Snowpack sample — Rabbit Ears Pass, Jackson County, Colorado, USA (12/17/25, 1:08 PM MST)
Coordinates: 40.387, -106.625
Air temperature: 34 °F
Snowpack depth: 46 cm
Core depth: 10 cm
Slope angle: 6°, slope face: 165°
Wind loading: medium
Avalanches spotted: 0
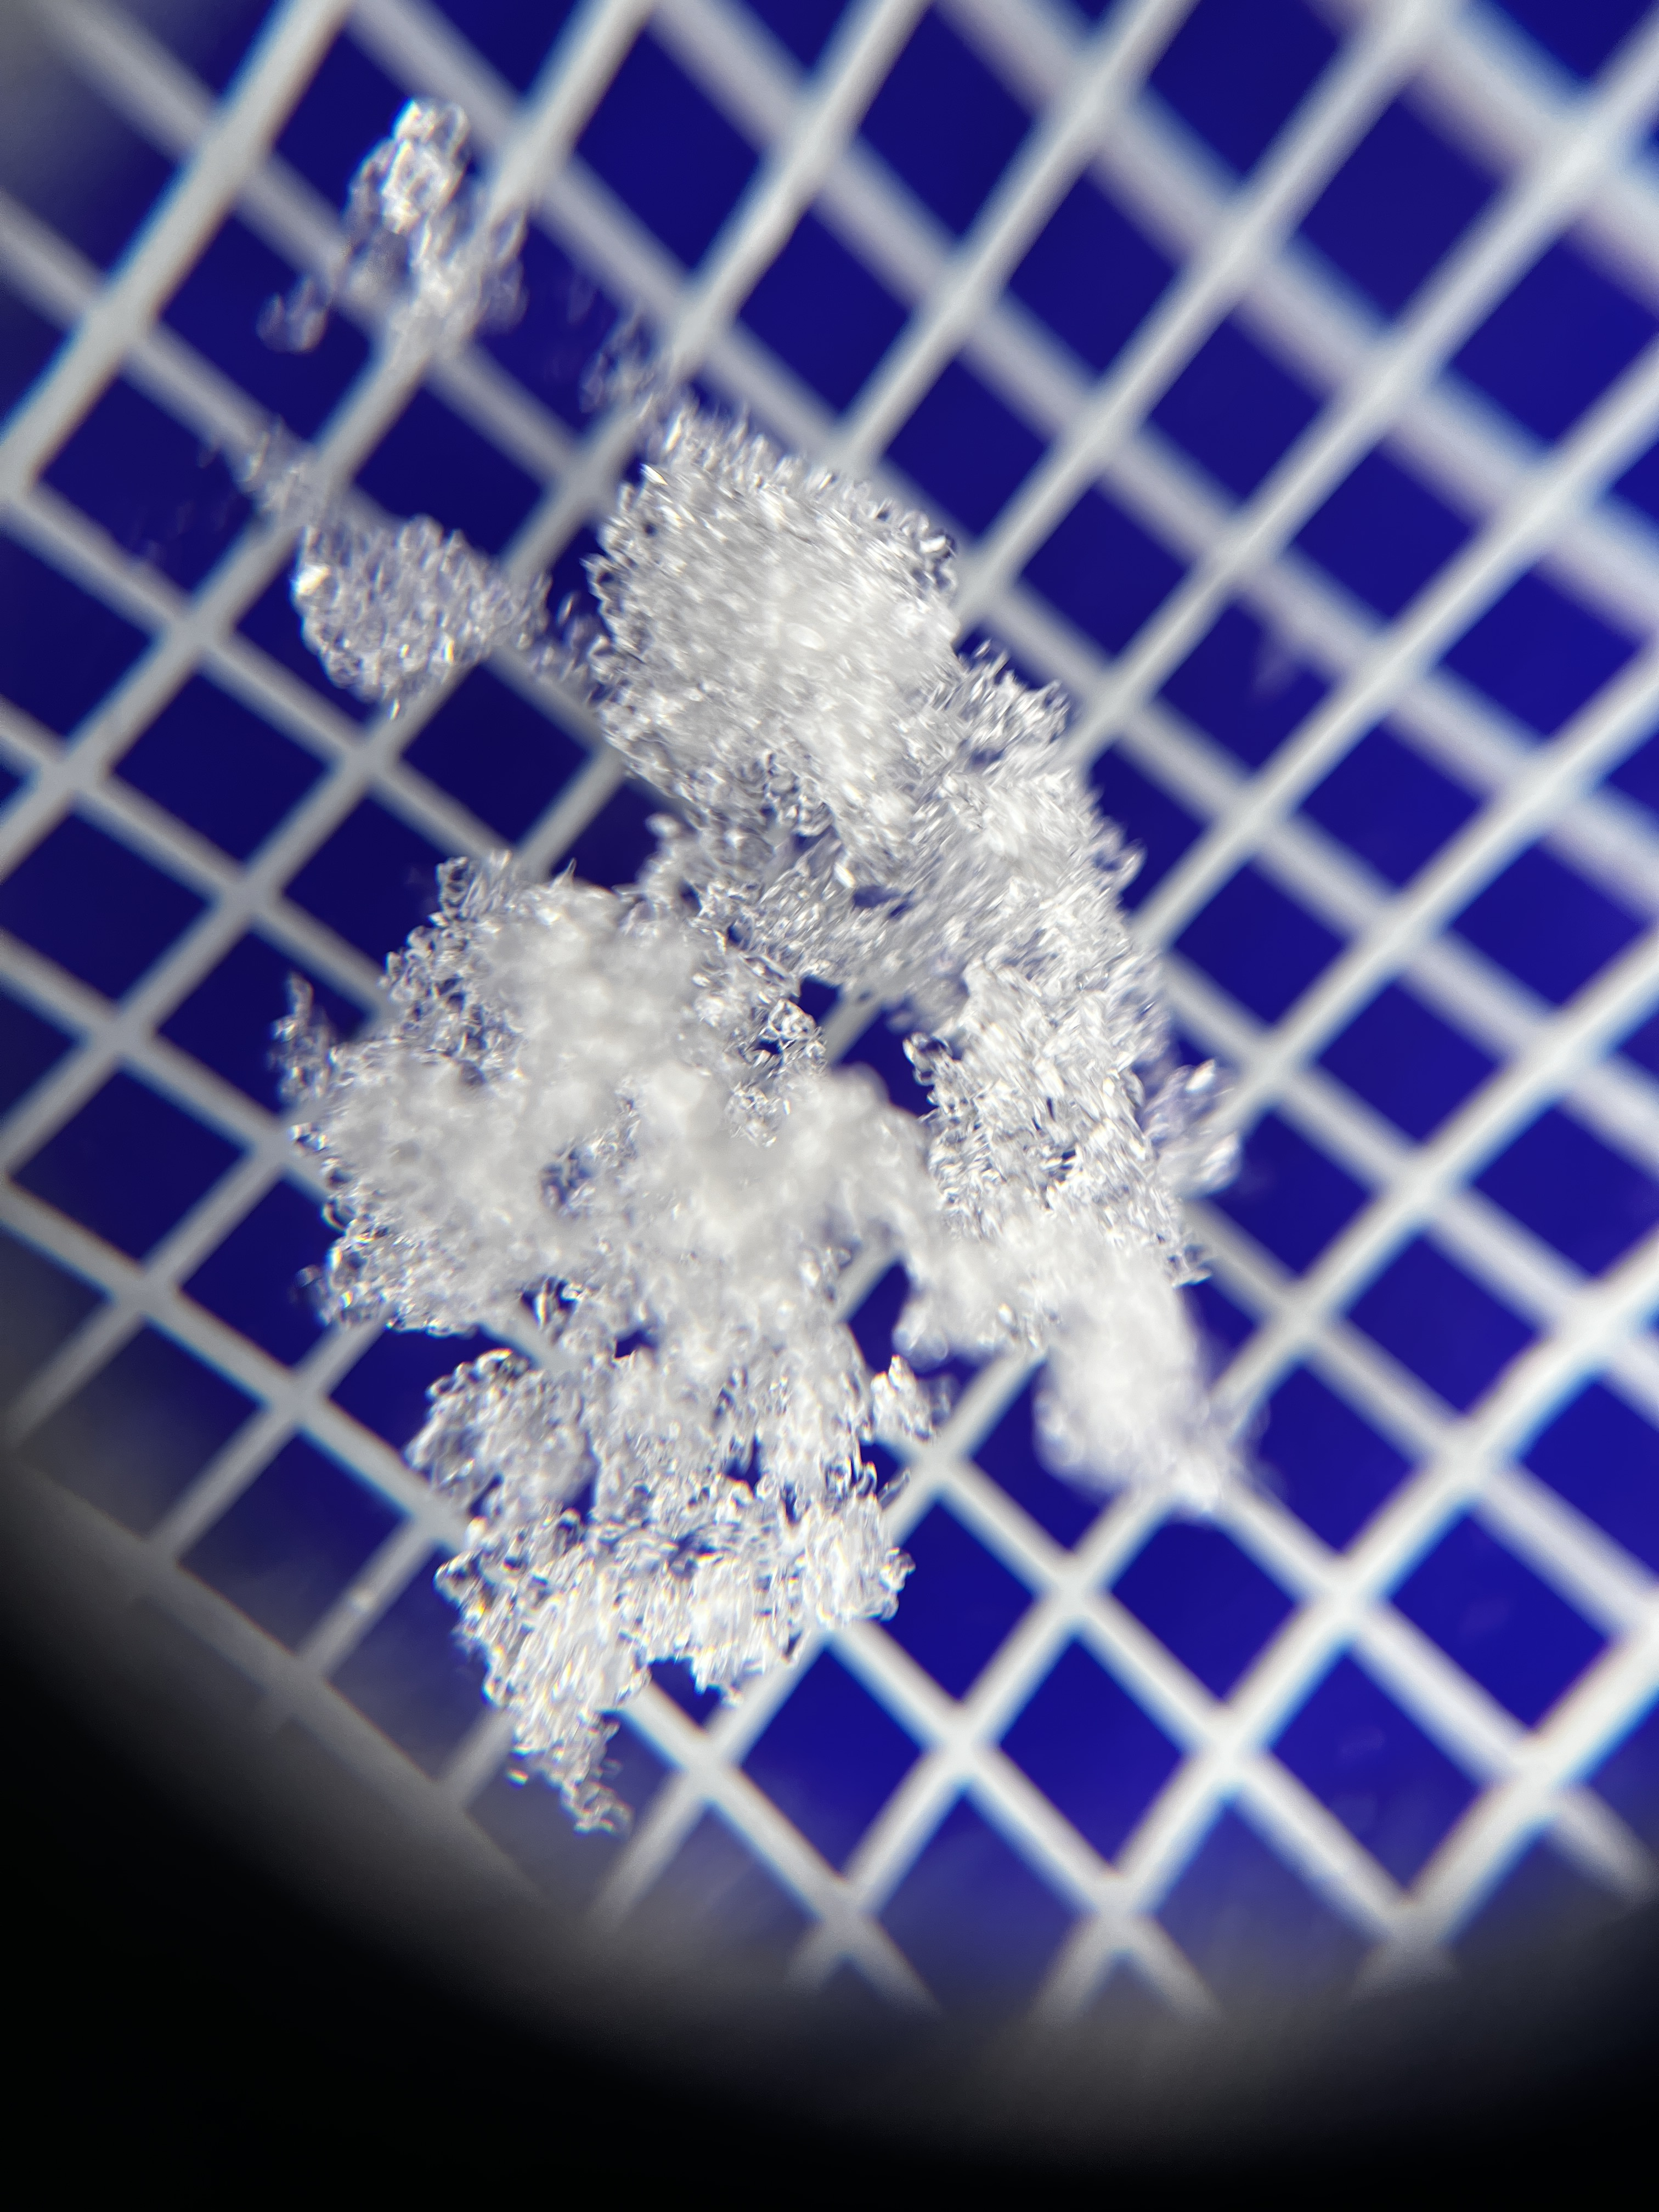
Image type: magnified_profile
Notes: No avalanches spotted nearby, although collected in a meadowy area with minimal risk on this face of the pass.